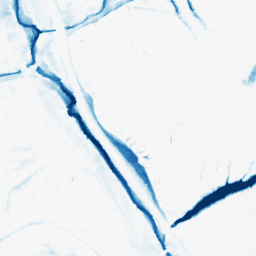
Category: morphological
Decomposition family: morphological_ellipse
Decomposition parameters: operation: closing
width: 20
height: 20
Upsampling method: fft_zeropad
Upsampling parameters: scale: 4
Upsampling scale: 4